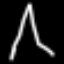
Label: The Eiffel Tower